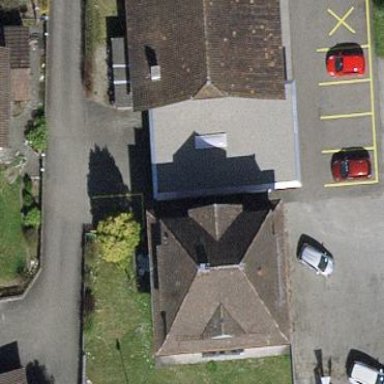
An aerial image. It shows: Building with tiled roof.